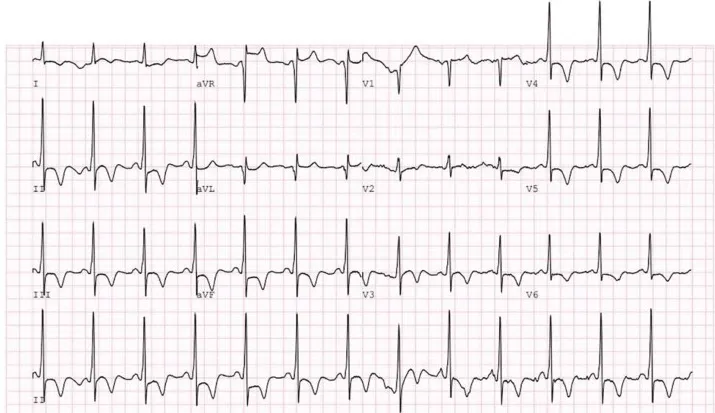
T-wave inversion in almost all leads and ST depression in V4, V5, and V6. . This ECG was done at this presentation, and it showed T wave inversion in almost all leads in addition to ST depression in V4, V5, and V6.
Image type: electrography (ekg)